Field crop: maize
Growth stage: 1
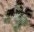
Species: chenopodium